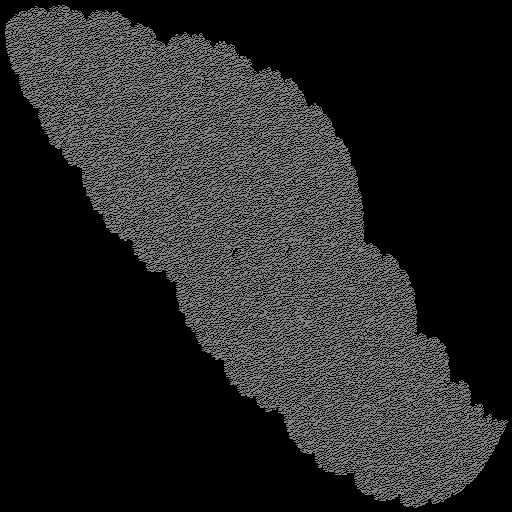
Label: shieldfern